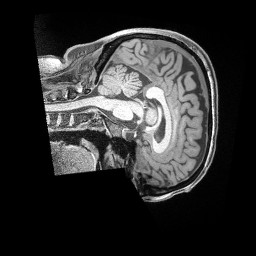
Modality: T1w
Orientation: sagittal
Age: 39
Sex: female
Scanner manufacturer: siemens
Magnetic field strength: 3 T
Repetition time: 2 s
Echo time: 0.00211 s